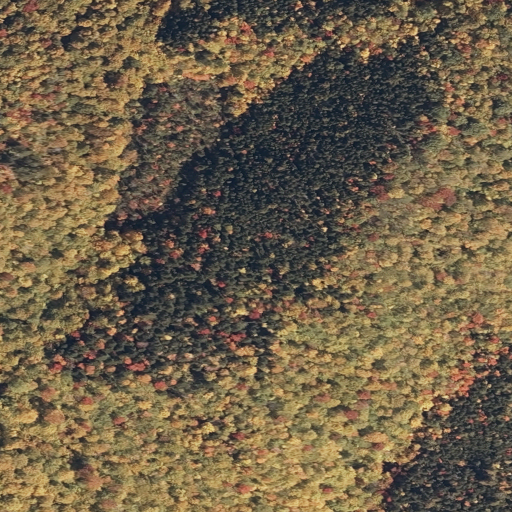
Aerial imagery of gap in Maine named Tyler Notch containing deciduous forest, mixed forest, evergreen forest, and woody wetlands